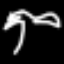
Label: palm tree